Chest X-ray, AP view. Patient: 33 years old, sex M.
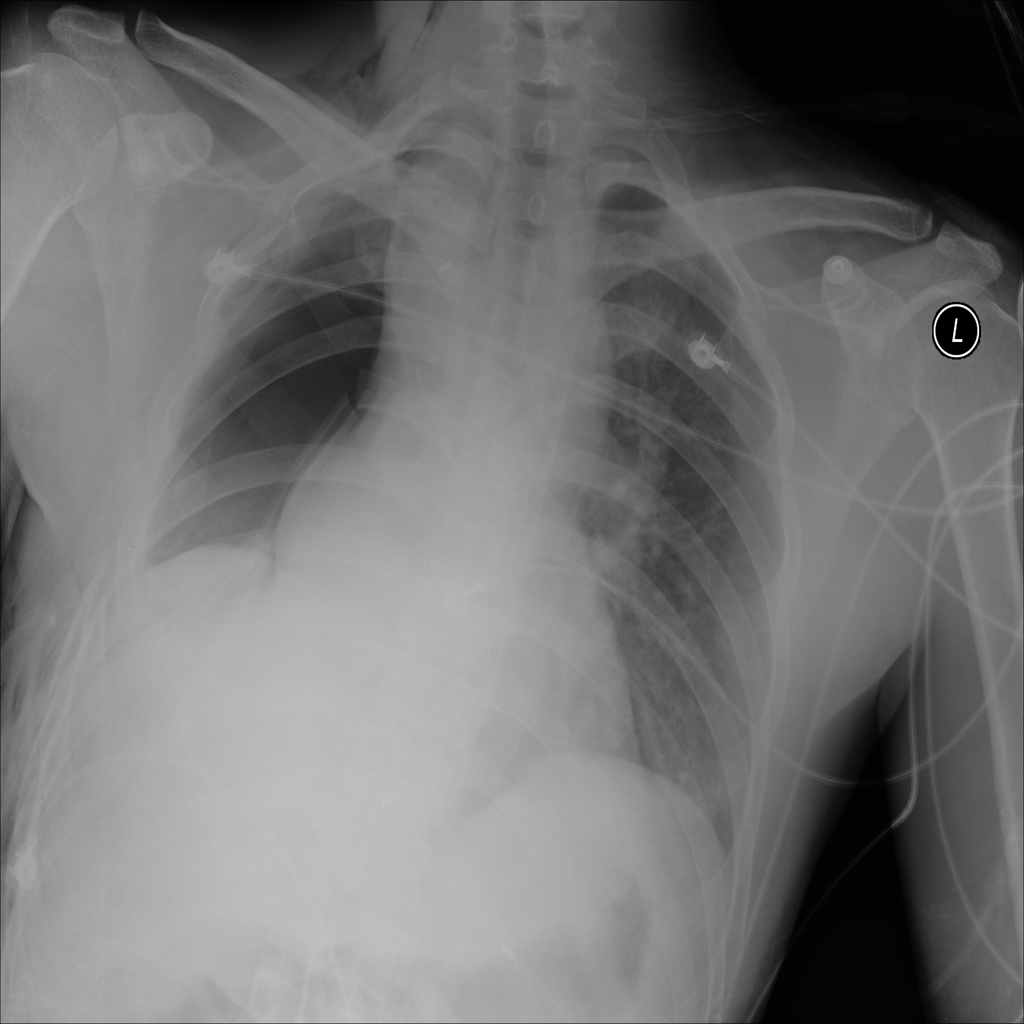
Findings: Emphysema, Mass